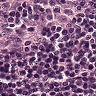
Metastatic tissue present: no